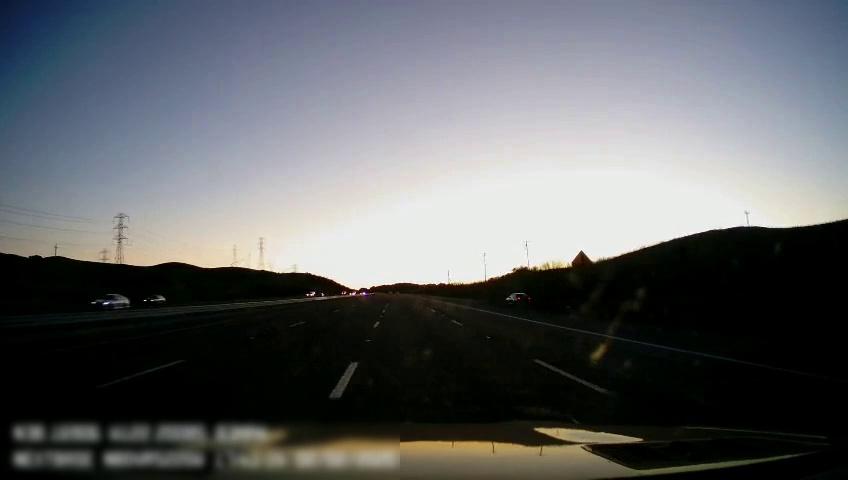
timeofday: Dusk/Dawn/Twilight
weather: Sunny
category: Drivable Space
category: Vehicles | Car
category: Vehicles | Car
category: Vehicles | Car
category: Lanes | Alternate Lane
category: Lanes | Current Lane
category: Lanes | Current Lane
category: Lanes | Alternate Lane
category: Lanes | Alternate Lane
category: Traffic | Signs